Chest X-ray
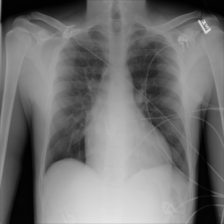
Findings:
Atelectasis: negative
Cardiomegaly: negative
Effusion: negative
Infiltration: negative
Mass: negative
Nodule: negative
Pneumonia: negative
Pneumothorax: negative
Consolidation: negative
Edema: negative
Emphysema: negative
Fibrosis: negative
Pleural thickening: negative
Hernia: negative